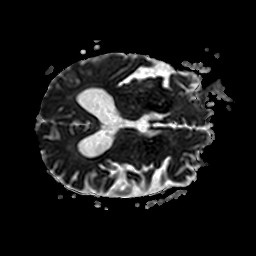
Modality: ADC
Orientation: axial
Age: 73
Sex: male
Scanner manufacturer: philips
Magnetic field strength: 3 T
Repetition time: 4.27 s
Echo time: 0.06104 s